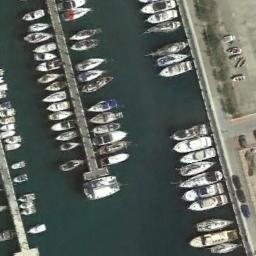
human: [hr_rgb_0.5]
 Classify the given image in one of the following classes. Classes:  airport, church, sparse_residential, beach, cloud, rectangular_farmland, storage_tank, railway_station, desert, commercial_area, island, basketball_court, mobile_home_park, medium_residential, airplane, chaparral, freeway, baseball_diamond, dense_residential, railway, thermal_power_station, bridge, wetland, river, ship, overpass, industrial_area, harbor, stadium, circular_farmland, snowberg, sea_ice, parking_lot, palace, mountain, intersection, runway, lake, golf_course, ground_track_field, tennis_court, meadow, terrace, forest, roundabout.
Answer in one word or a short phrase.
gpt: harbor